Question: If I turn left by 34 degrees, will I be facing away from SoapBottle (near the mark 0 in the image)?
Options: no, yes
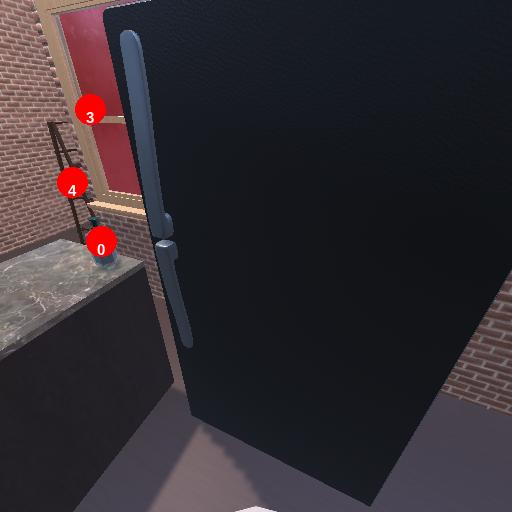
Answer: no